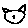
Label: cat